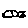
Label: fish